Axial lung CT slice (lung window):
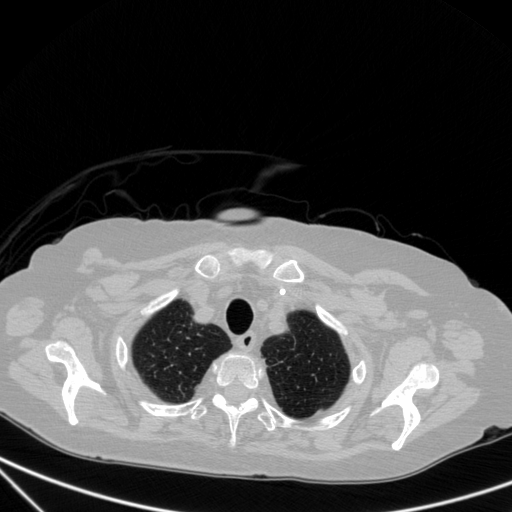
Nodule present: no